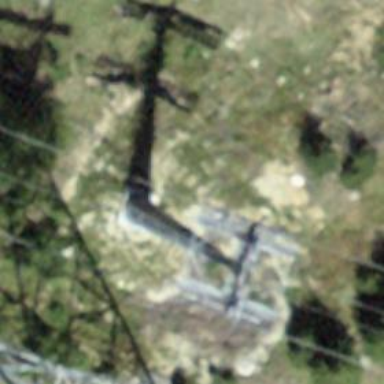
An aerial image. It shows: Pylon used for aerialway.